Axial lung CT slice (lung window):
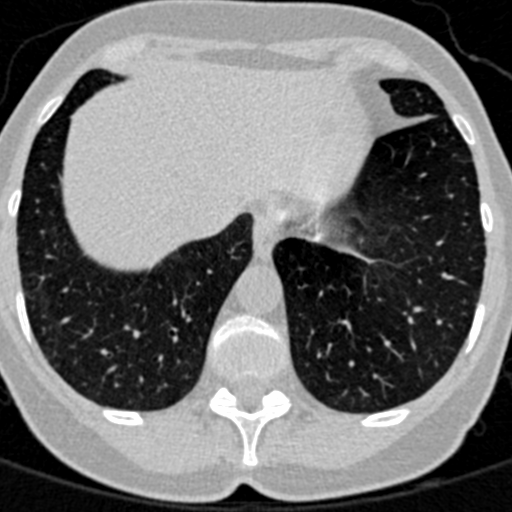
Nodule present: no